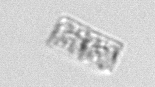
Label: Bacillariophyceae_morphotype1